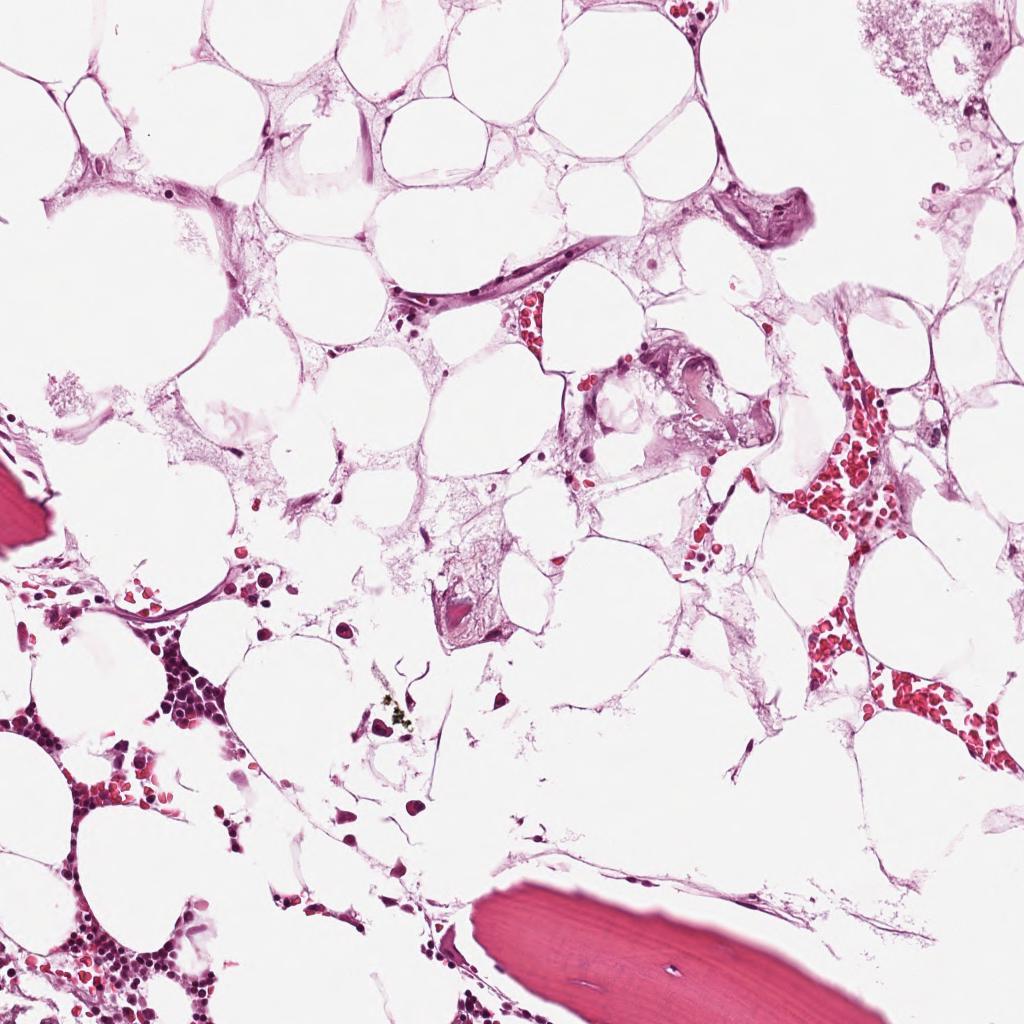
Label: Non-Tumor